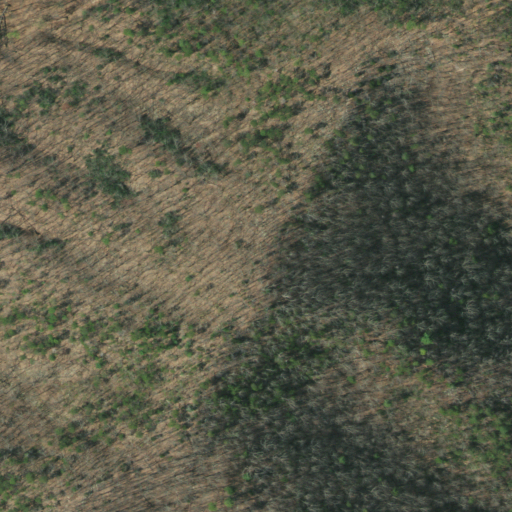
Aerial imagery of ridge(s) in Tennessee named Meadow Creek Mountains containing deciduous forest and mixed forest